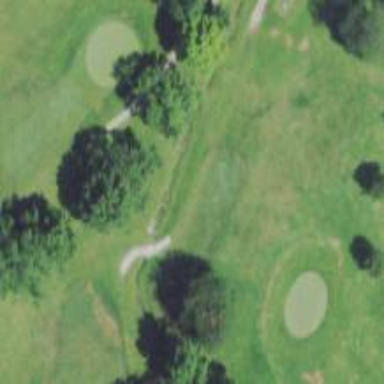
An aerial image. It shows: Path for both roads and golfers.